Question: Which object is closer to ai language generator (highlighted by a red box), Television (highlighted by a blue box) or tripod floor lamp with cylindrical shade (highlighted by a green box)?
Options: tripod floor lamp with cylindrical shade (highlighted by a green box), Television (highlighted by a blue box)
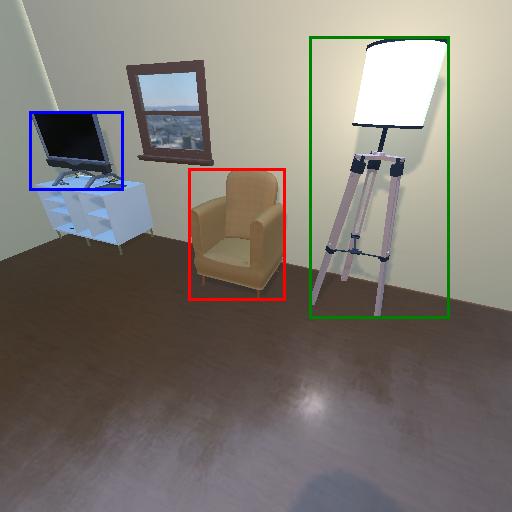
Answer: tripod floor lamp with cylindrical shade (highlighted by a green box)